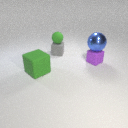
small gray rubber cube below small green rubber sphere